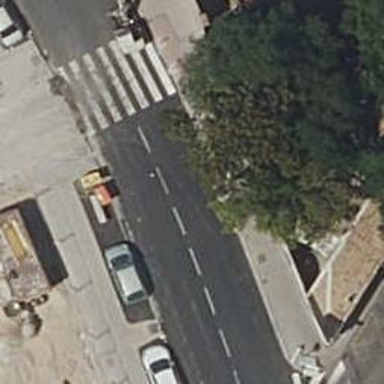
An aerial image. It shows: Bus stop with platform for public transport.